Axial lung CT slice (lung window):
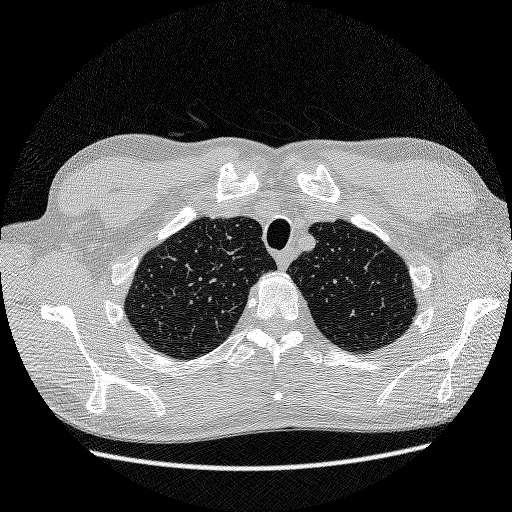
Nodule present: no